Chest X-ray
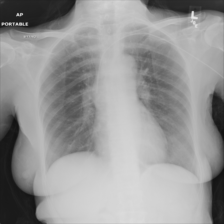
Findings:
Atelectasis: negative
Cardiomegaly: negative
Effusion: negative
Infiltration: positive
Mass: negative
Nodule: negative
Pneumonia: negative
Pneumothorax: negative
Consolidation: negative
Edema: negative
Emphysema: negative
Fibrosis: negative
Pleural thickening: negative
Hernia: negative